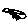
Label: bird